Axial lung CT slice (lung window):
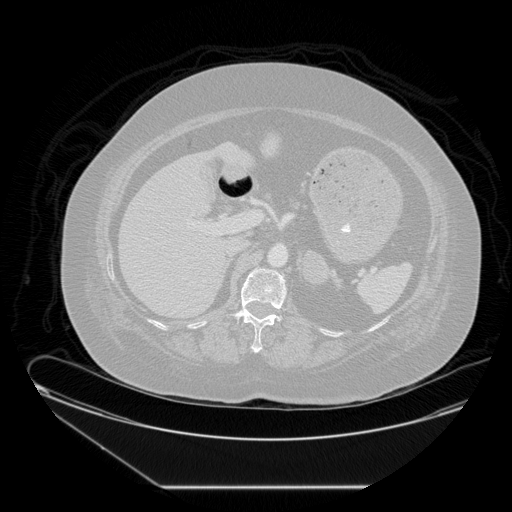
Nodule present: no